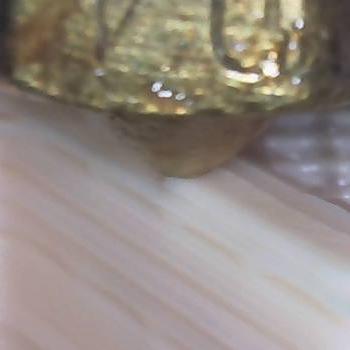
Flow rate: 224%